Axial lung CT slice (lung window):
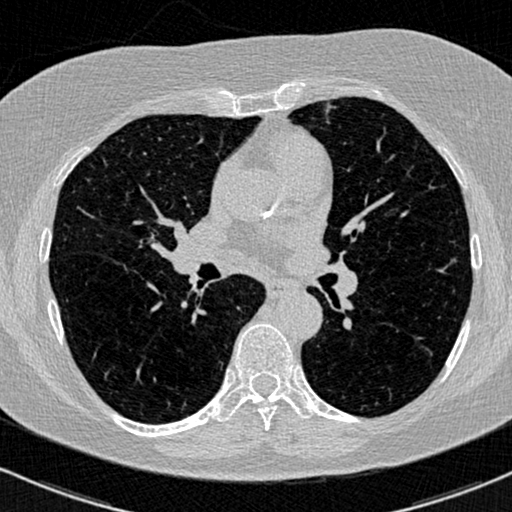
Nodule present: no